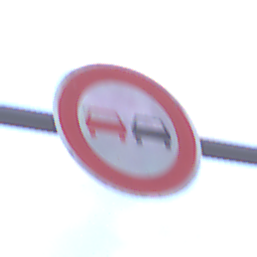
Verkehrszeichen: Ueberholverbot
Umgebung: Outdoor, Nature
Tageszeit: SunriseSunset
Wetter: PartlyCloudy
Licht: Natural
Jahreszeit: NotSpecified
Kontrast: LowContrast